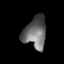
Tissue: lung
Cell type: Others
Senescence score: 0.2435
Nuclear area (px): 699
Mean DAPI intensity: 105.785